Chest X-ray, PA view. Patient: 58 years old, sex M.
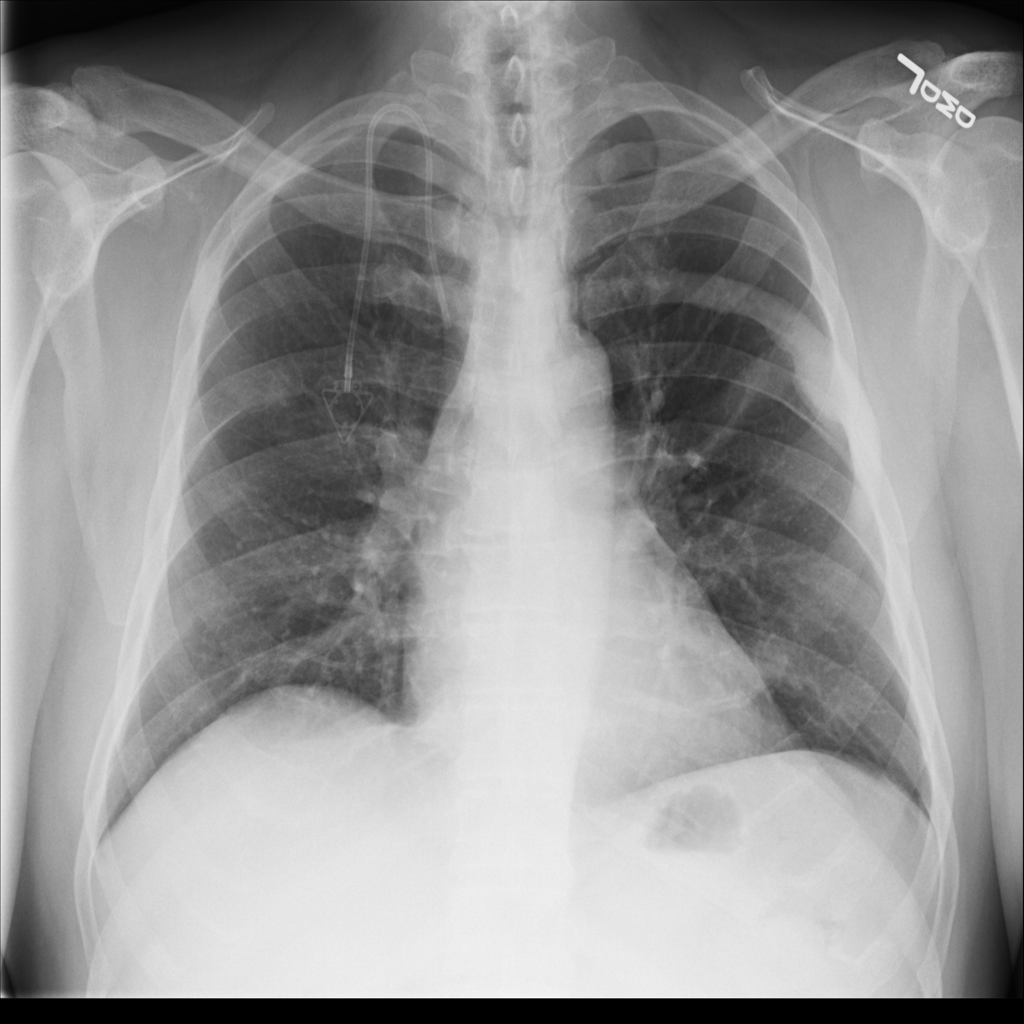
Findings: No Finding